Interaction volume radius: 10 \u00c5
Interaction volume height: 10 \u00c5
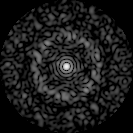
Disorder parameter: 0.8312